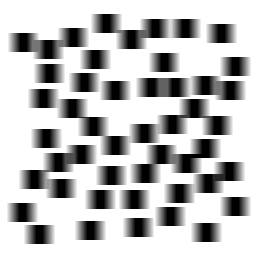
Squares: 48
Triangles: 0
Stars: 0
Total shapes: 48